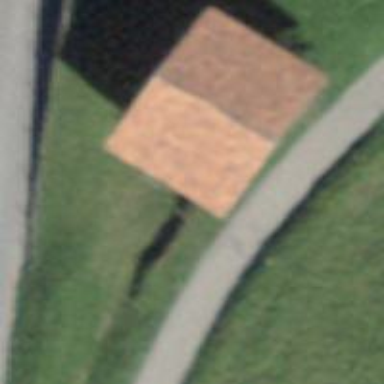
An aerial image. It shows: Rural barn.